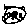
Label: cat